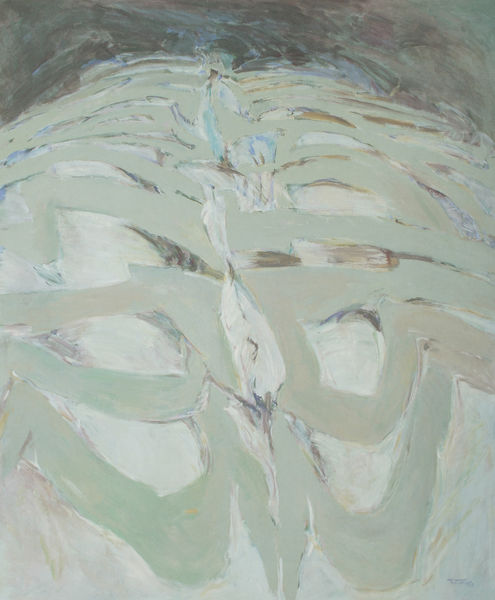
Titel: In the Orbit
Künstler: Hann Trier
Institution: Im Besitz des Künstlers
Schlagwörter: blau, weiß, grün, grau, malerei, turm, abstrakt, modern, hellgrün, knochen, rippen, schönheit, form, malen, skelett, gerippe, rhythmus, intim, spinne, keeffe, entgegengehen, gutsein, o'eeffe, verhüllter körper